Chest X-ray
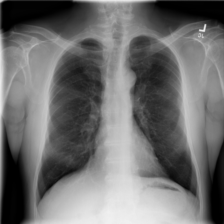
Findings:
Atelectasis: negative
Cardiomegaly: negative
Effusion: negative
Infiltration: negative
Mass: negative
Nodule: negative
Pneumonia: negative
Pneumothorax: negative
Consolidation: negative
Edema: negative
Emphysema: positive
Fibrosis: negative
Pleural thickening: negative
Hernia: negative